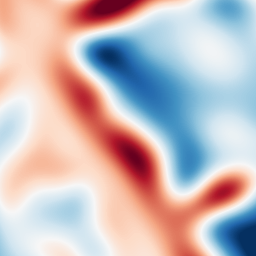
Category: multiscale
Decomposition family: log
Decomposition parameters: sigma: 20
Upsampling method: quadratic
Upsampling parameters: scale: 4
Upsampling scale: 4